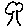
Label: tree